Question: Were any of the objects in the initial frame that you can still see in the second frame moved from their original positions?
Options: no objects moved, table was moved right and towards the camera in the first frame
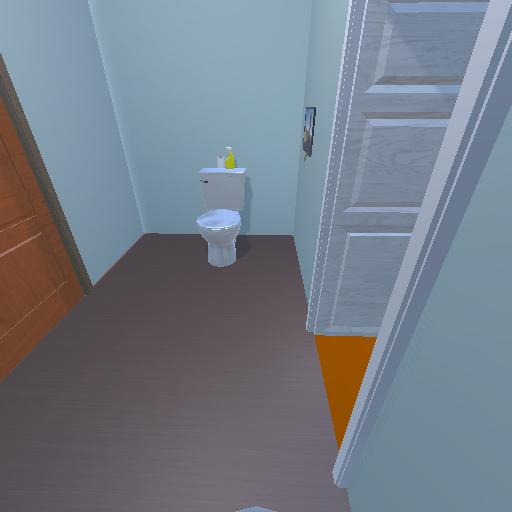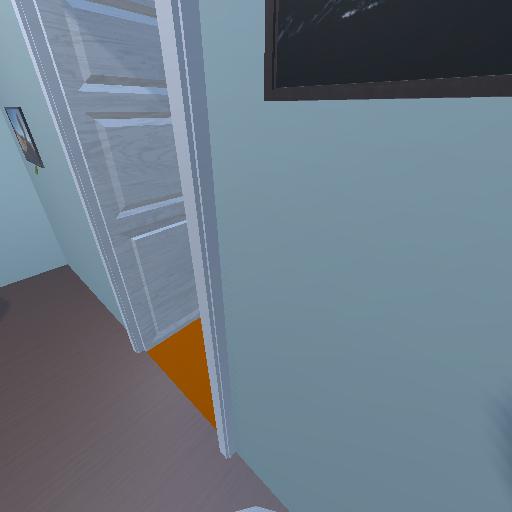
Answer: no objects moved